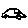
Label: car